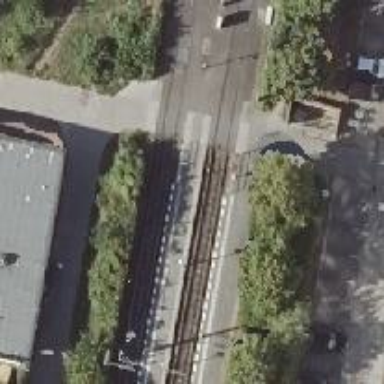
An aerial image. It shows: Tram stop position for public transport.